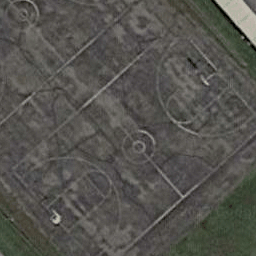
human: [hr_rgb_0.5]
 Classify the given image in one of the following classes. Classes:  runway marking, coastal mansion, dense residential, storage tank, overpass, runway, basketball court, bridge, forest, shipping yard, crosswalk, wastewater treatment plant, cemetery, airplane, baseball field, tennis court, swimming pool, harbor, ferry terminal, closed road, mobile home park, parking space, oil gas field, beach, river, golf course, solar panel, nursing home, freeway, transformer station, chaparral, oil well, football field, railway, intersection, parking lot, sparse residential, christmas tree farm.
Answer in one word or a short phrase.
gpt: basketball court